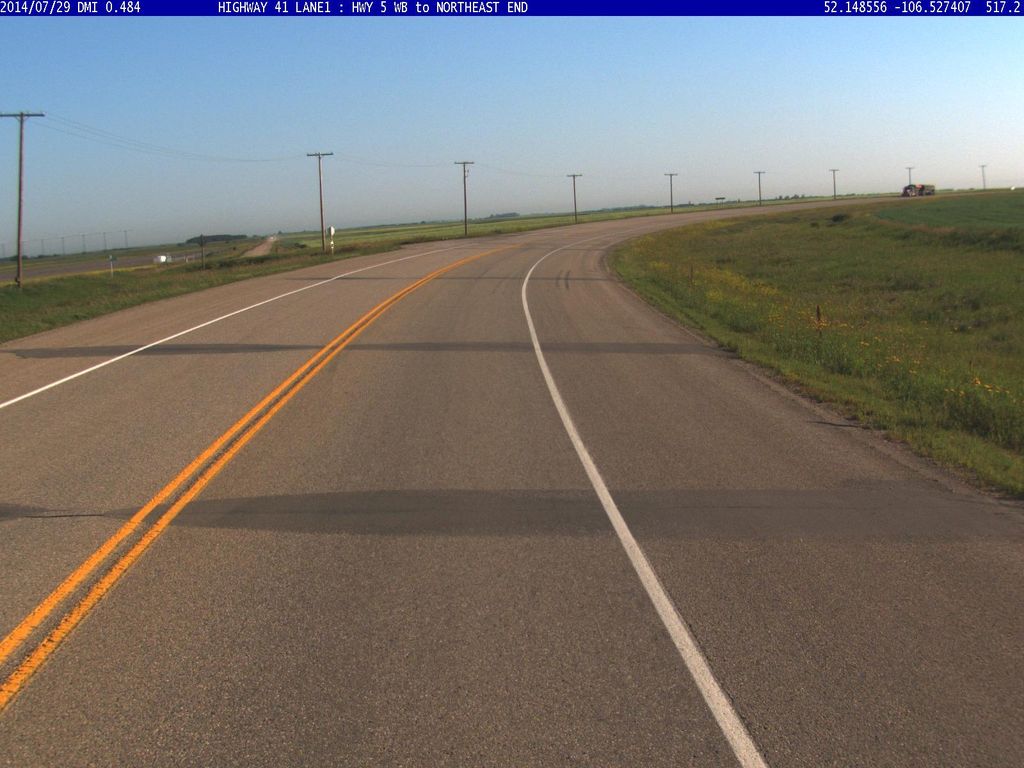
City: saskatoon